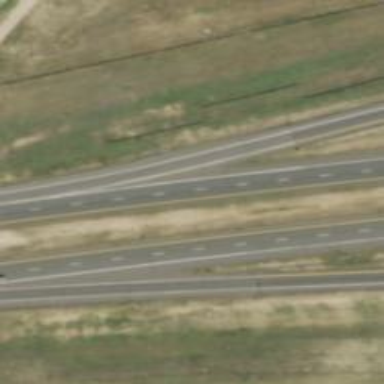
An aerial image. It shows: Asphalt motorway.